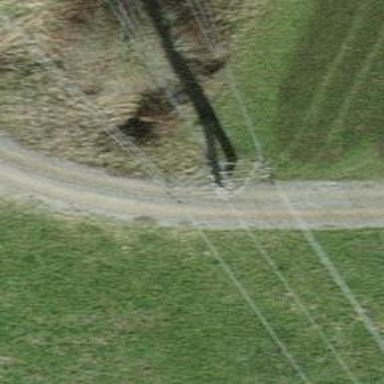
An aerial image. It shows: Three power lines with cables.